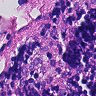
Metastatic tissue present: no